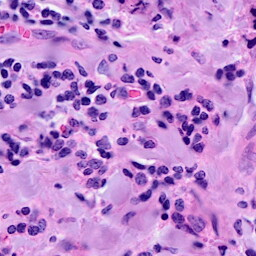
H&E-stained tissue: Breast